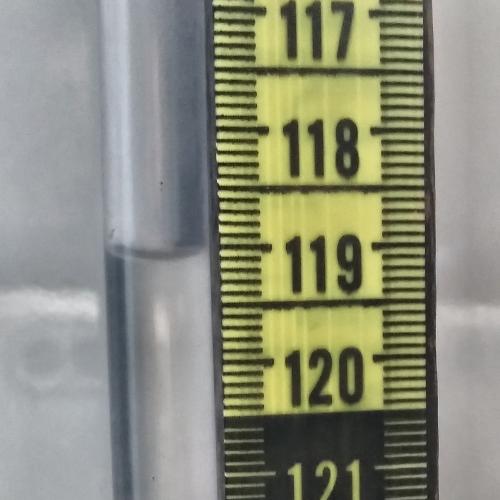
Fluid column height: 119.1 cm